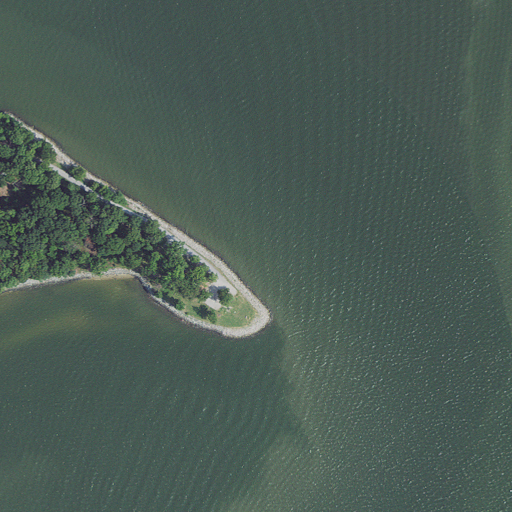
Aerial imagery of cape in Maryland named Thomas Point containing open water, mixed forest, woody wetlands, and herbaceous wetlands